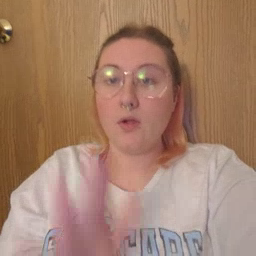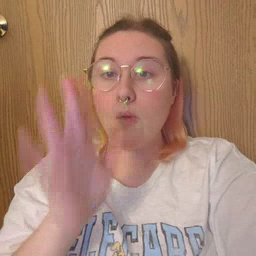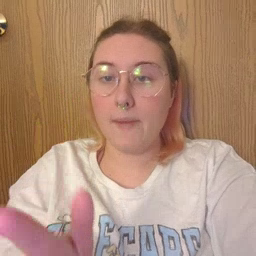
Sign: grandma